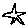
Label: star